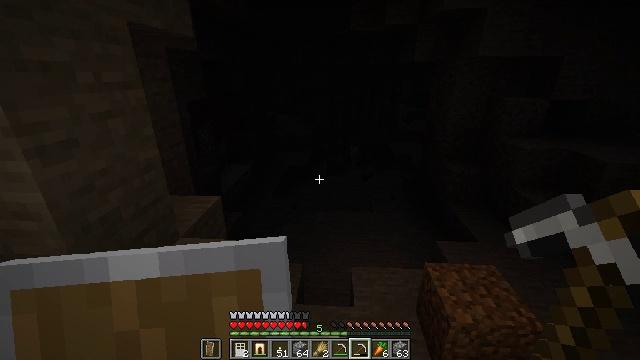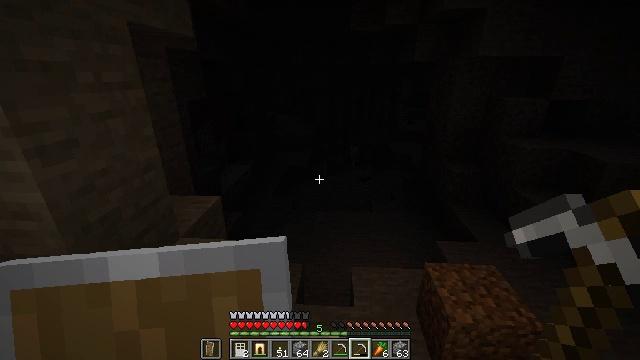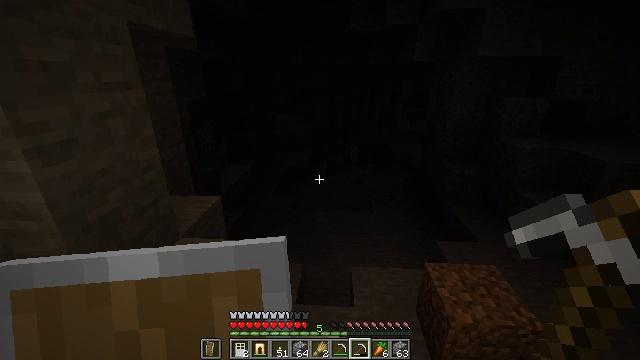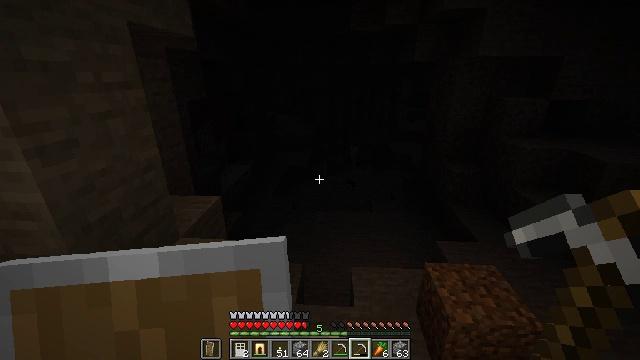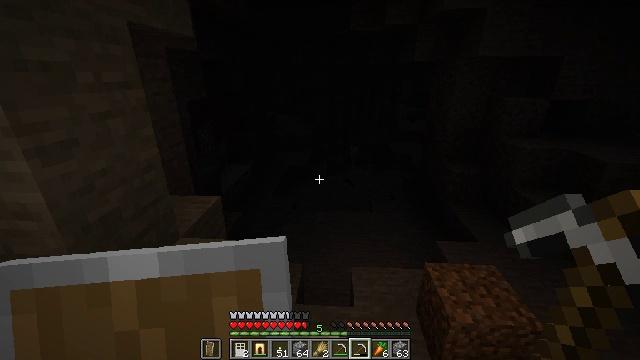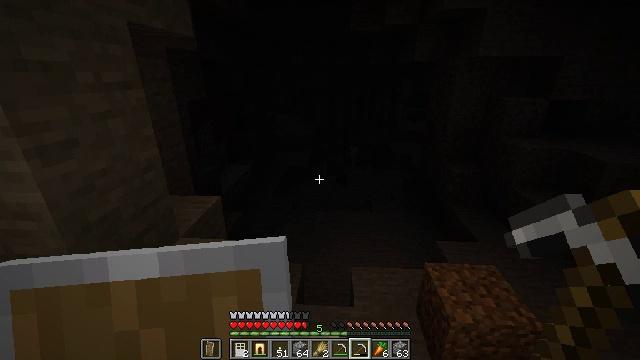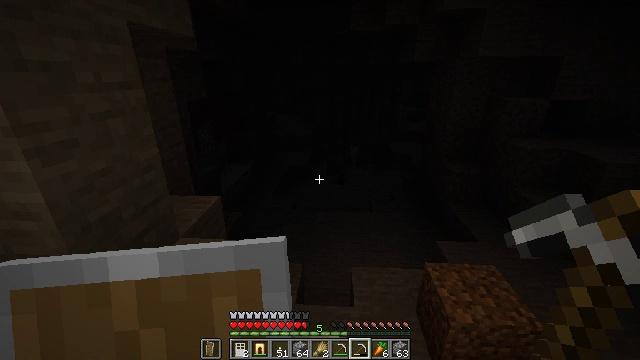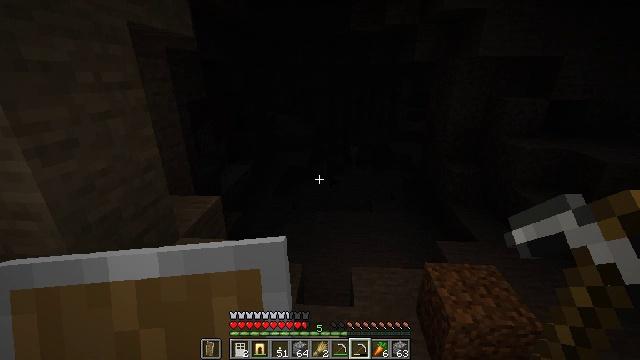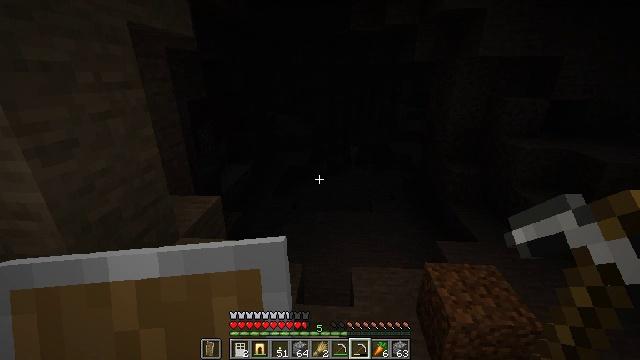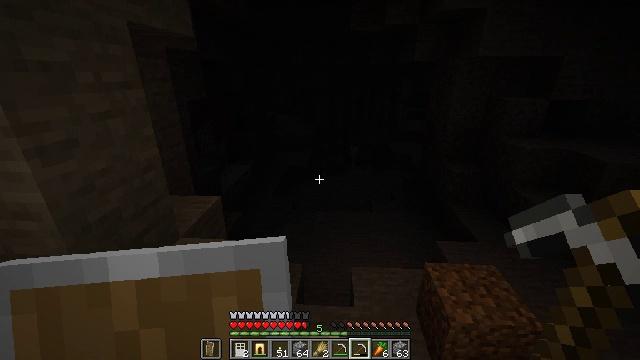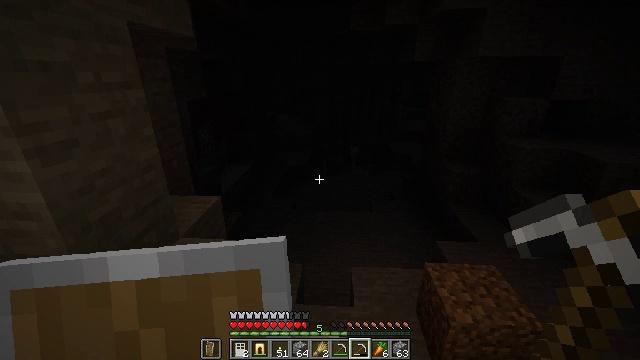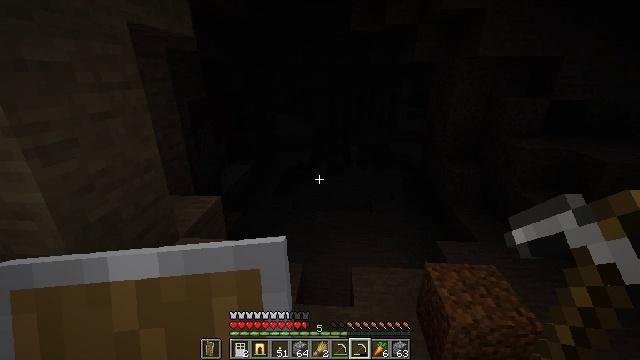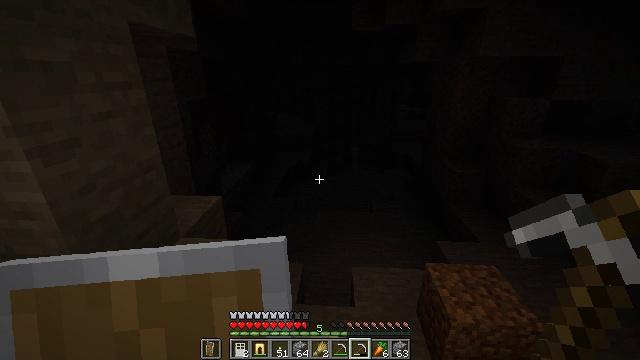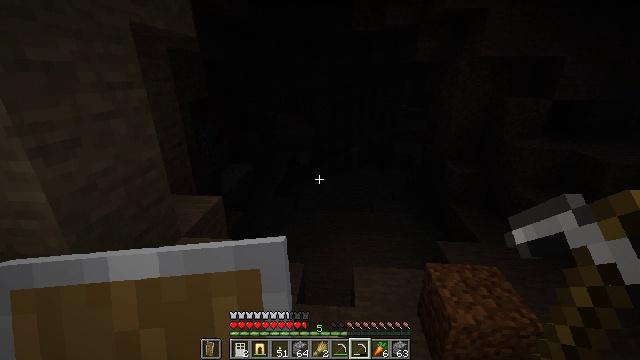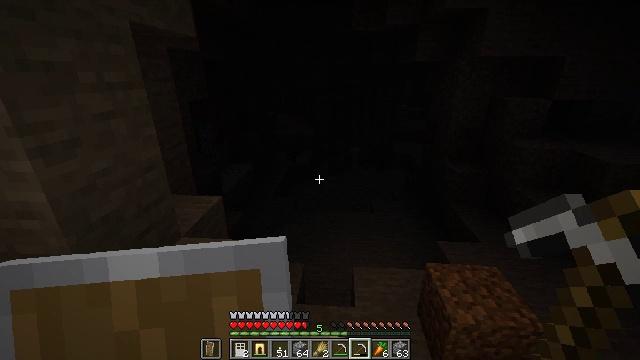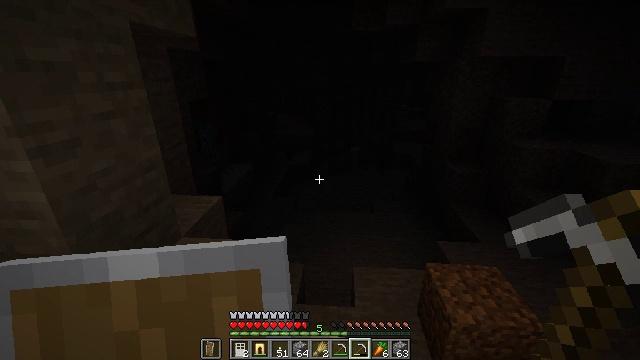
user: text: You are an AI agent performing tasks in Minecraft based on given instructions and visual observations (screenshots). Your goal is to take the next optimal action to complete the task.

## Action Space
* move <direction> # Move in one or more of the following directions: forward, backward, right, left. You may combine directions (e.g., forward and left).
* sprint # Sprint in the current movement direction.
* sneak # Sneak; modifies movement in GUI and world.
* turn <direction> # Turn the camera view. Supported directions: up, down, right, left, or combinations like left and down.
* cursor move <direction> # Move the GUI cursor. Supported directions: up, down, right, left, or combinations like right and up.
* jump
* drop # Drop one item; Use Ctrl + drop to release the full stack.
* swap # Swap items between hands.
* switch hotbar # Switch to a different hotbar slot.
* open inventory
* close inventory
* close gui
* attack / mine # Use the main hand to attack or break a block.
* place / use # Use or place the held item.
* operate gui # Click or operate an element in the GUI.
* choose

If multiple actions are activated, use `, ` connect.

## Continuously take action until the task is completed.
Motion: motion action
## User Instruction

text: Break the white bed to relocate it.
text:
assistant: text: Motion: no_op
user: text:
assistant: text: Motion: no_op
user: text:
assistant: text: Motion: no_op
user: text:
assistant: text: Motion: no_op
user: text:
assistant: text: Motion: no_op
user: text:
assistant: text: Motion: no_op
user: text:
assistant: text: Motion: no_op
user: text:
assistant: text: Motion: no_op
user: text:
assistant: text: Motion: no_op
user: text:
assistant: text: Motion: no_op
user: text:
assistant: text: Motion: no_op
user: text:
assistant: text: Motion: no_op
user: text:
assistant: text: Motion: no_op
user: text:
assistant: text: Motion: no_op
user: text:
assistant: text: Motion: no_op
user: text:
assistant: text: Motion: no_op
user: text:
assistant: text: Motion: no_op
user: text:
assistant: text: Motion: no_op
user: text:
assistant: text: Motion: no_op
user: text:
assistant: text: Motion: no_op
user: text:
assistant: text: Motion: no_op
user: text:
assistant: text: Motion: no_op
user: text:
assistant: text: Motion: no_op
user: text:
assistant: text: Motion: no_op
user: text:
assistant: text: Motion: no_op
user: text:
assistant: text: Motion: no_op
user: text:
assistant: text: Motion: no_op
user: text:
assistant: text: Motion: no_op
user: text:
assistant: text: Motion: no_op
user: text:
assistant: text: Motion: no_op